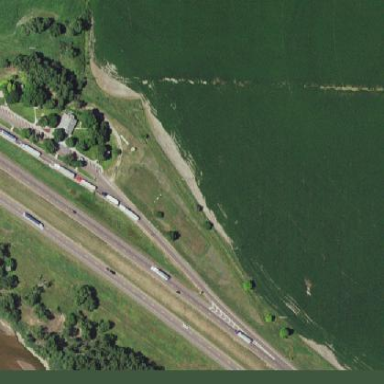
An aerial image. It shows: Rest area on the road.